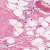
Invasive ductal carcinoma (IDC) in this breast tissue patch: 0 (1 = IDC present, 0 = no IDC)